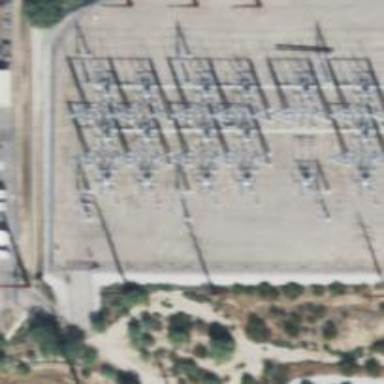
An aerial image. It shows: Switch used for power control.